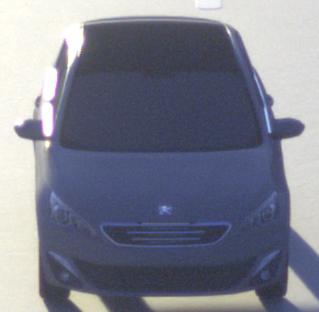
Make: Peugeot
Model: 308 VTi 82
Detailed model: 308 (II)
Model produced from: 2013/09
Model produced until: 2014/11
Doors: 5
Color: gray
Road condition: dry road
Daytime: sunrise or sunset
Contrast: high contrast